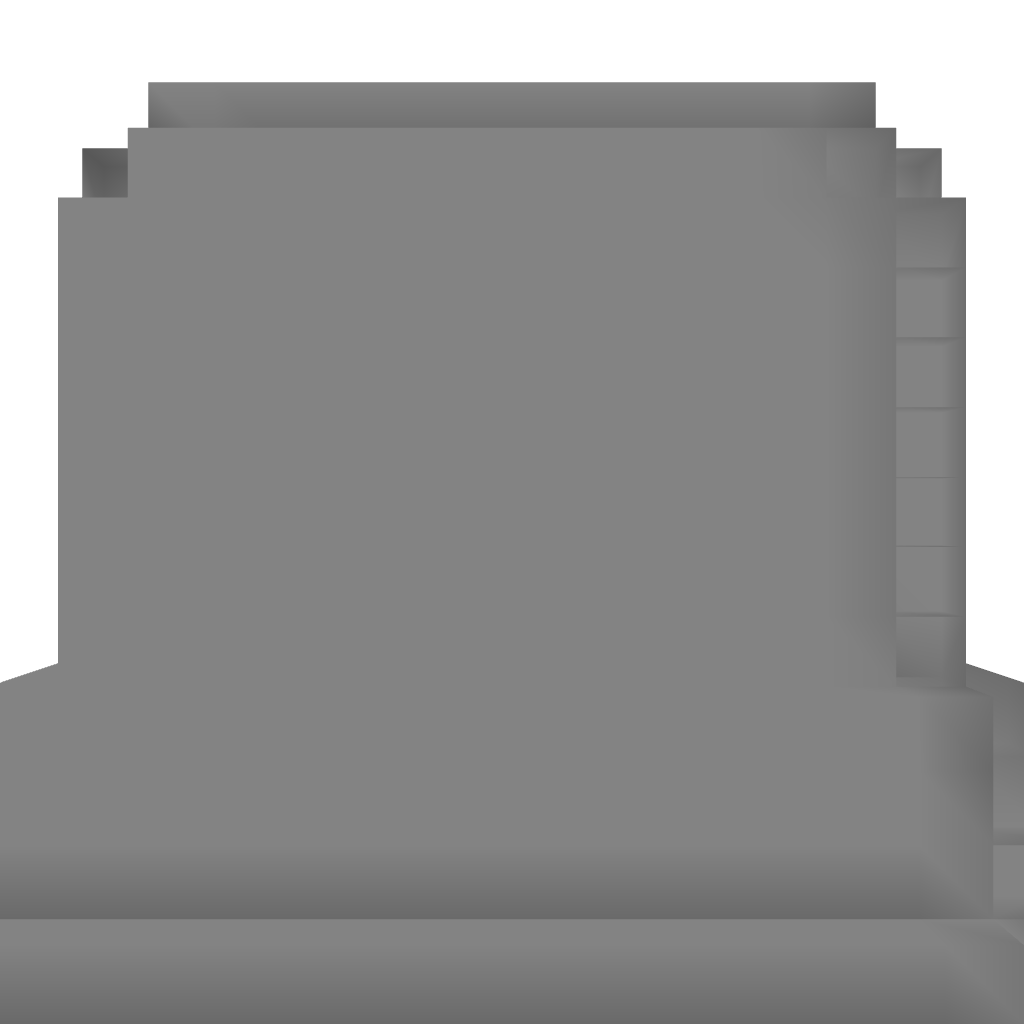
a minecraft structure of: Skin - Plant Melon / Watermelon bad low quality